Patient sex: M
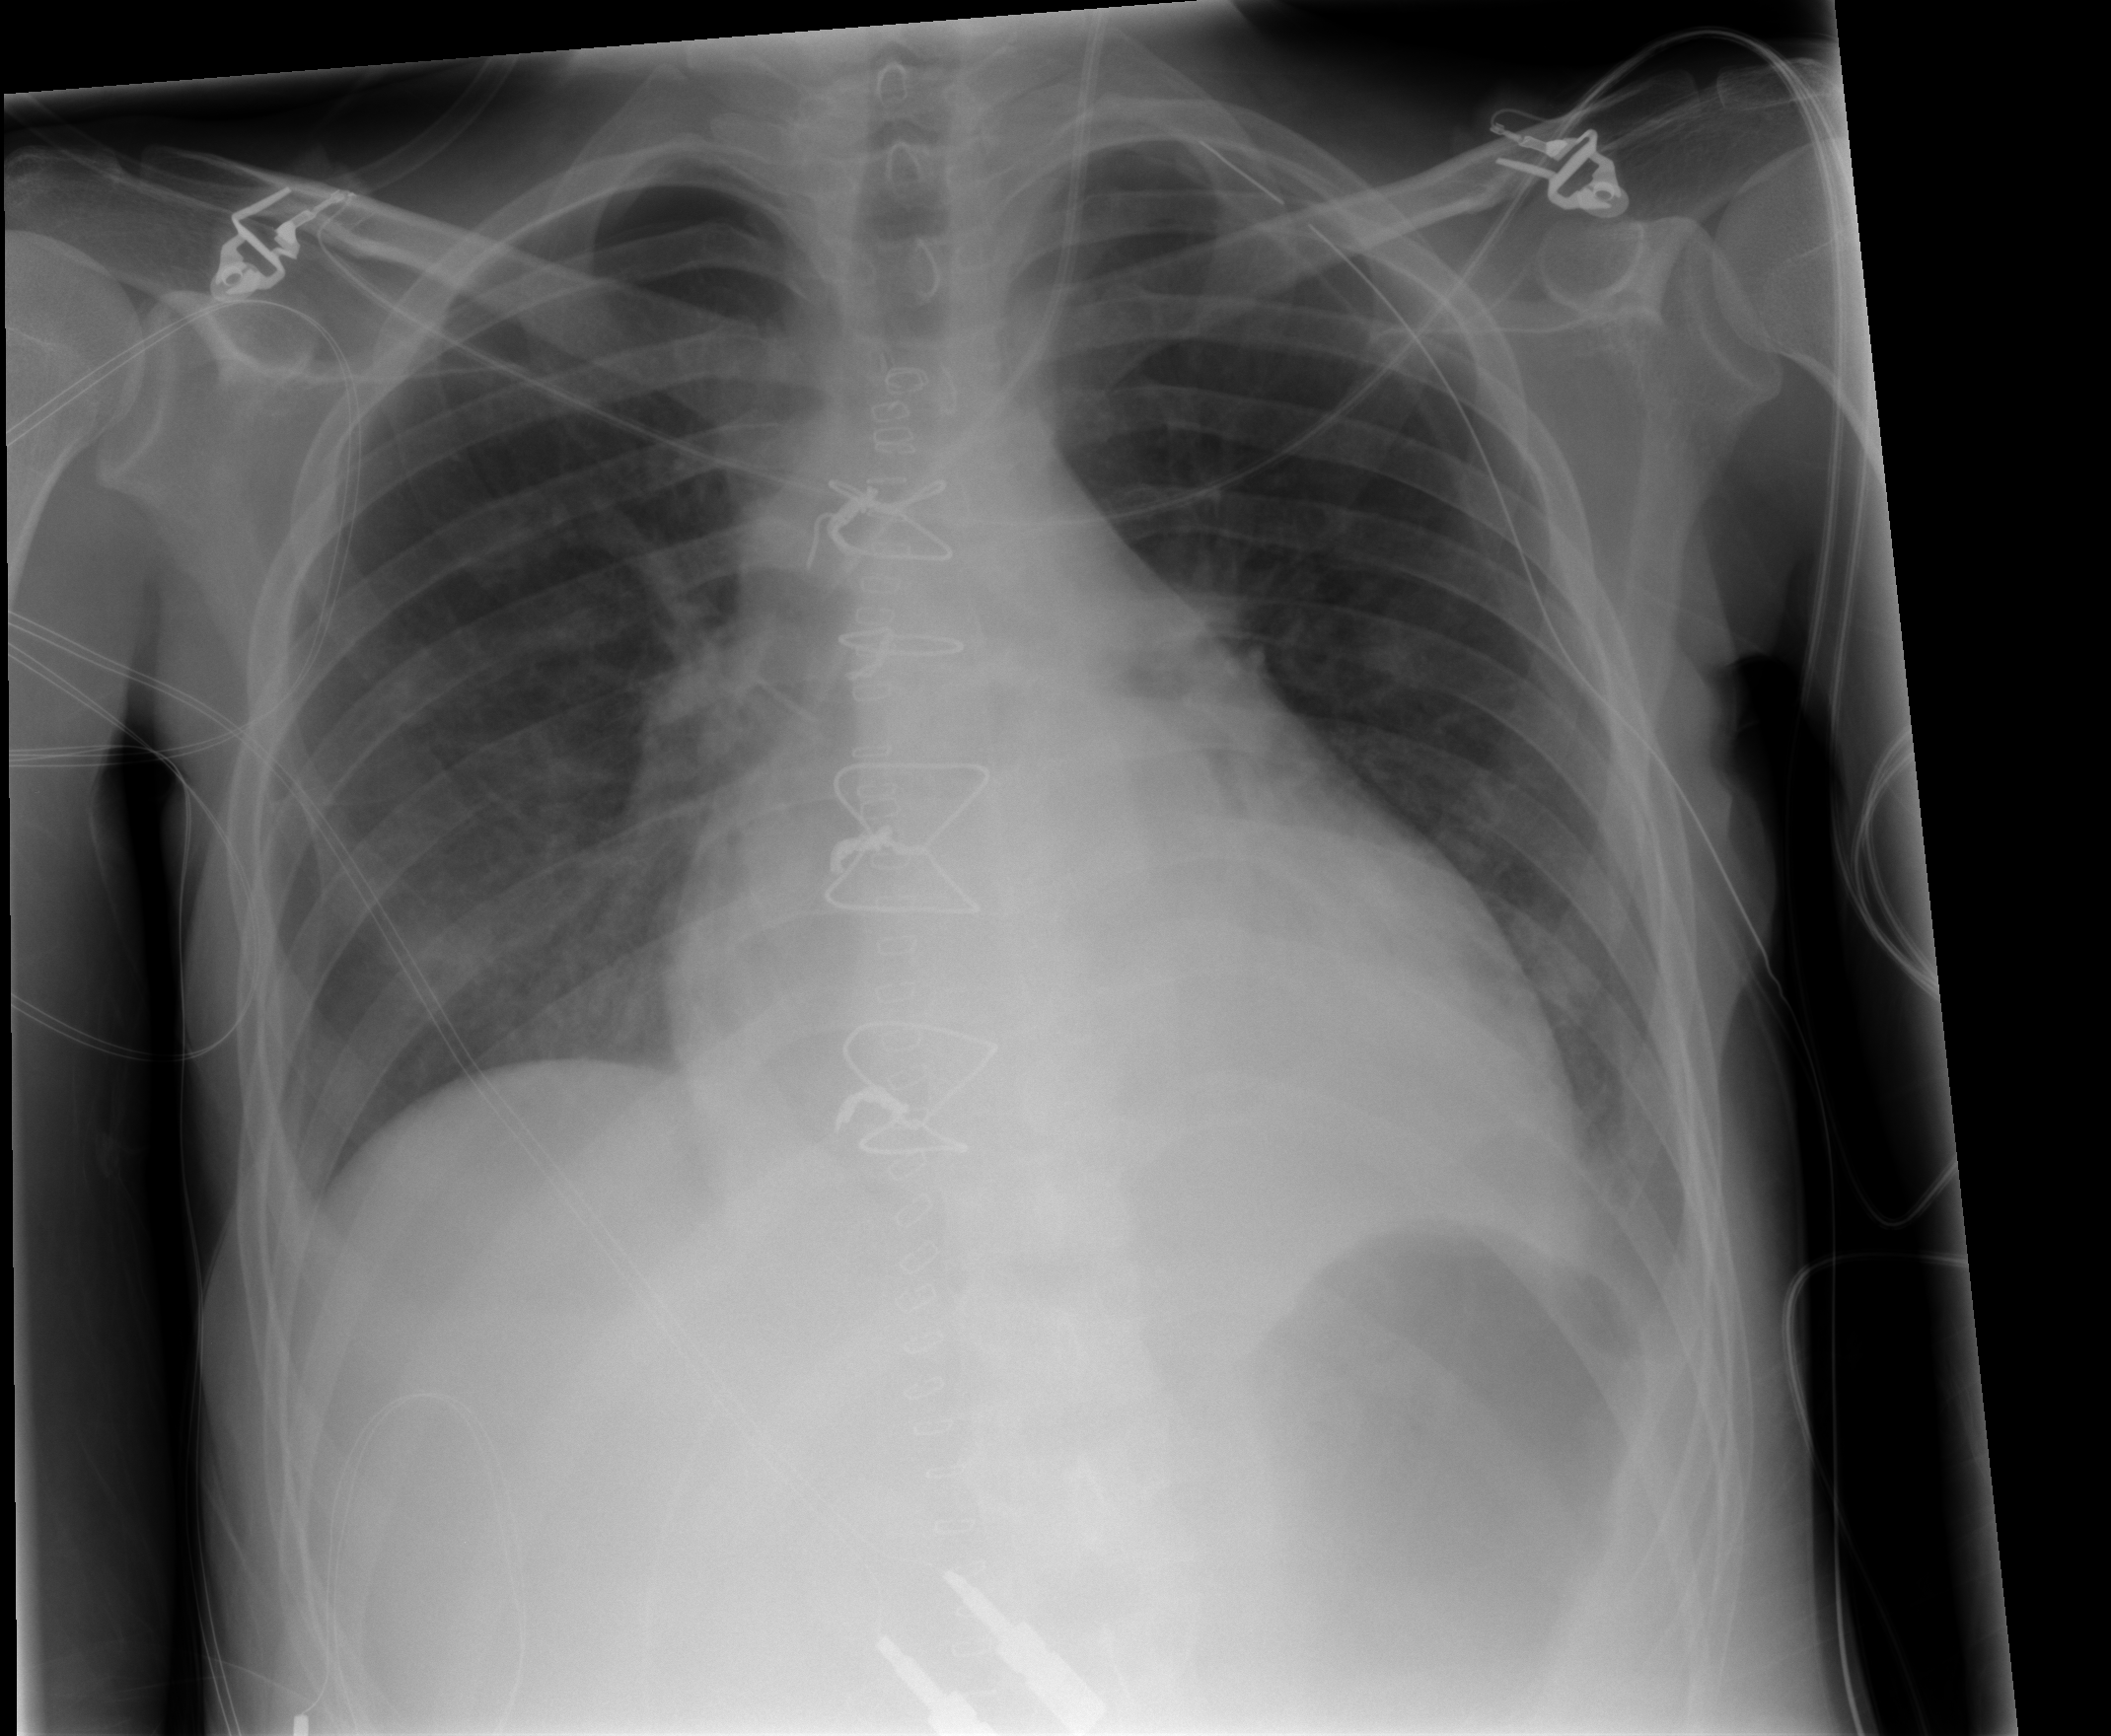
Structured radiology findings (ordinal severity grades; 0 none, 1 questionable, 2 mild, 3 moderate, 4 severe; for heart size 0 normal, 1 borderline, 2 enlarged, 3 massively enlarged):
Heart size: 2
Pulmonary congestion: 0
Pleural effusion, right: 0
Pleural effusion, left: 2
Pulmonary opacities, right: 0
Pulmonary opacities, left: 0
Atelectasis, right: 1
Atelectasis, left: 2